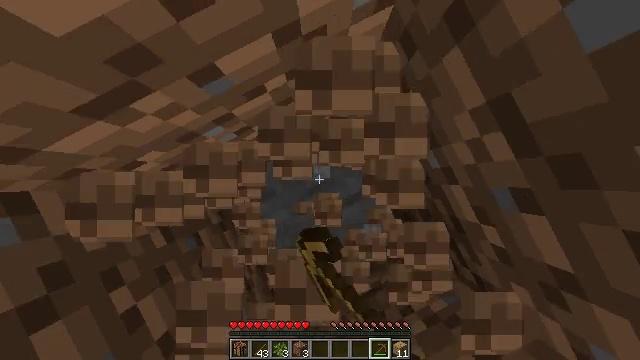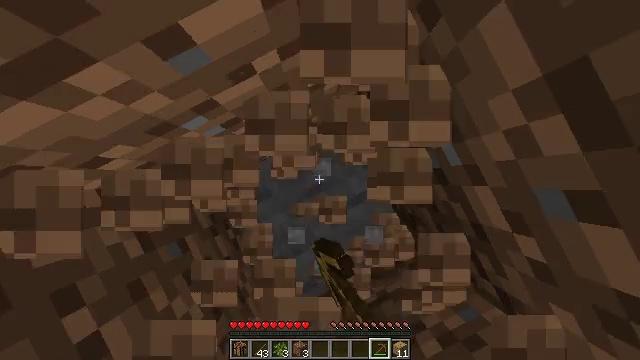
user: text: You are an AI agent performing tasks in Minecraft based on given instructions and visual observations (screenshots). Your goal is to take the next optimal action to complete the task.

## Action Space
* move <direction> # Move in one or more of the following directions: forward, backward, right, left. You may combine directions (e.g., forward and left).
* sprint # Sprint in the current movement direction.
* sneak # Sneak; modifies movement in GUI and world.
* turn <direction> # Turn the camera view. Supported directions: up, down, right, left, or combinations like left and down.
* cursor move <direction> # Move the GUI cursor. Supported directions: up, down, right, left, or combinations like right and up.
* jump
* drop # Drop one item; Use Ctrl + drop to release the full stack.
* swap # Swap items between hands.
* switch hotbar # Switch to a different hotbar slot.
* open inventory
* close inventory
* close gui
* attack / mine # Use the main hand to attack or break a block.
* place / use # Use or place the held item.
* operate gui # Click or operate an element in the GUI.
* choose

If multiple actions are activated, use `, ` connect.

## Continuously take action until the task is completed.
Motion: motion action
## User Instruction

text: Get dirt block.
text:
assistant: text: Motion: attack / mine
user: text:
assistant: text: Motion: attack / mine